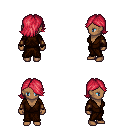
a pixel art fantasy rpg character, female body template, human, dark skin, brown robe, teal pants, ruby red swoop hairstyle, leather bracers, four views (front, back, left, right), 2x2 character sprite sheet, small pixel art, hard edges, no anti-aliasing